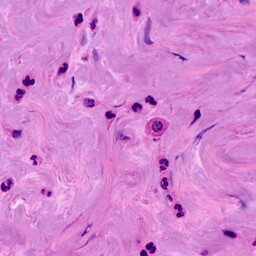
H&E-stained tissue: Breast